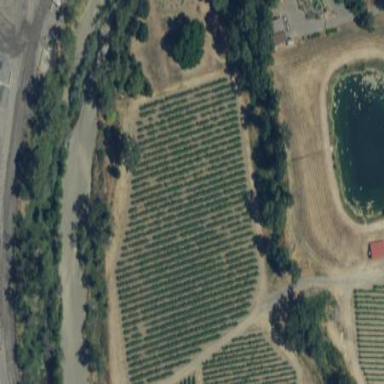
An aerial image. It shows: Vineyard where grapes are grown.